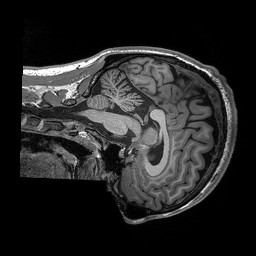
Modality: T1w
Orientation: sagittal
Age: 22
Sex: male
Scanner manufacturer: siemens
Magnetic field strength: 3 T
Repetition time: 2.3 s
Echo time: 0.00306 s